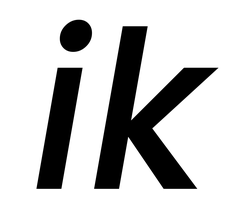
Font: Poppins-MediumItalic